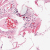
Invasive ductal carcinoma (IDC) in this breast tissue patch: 0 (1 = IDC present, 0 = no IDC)